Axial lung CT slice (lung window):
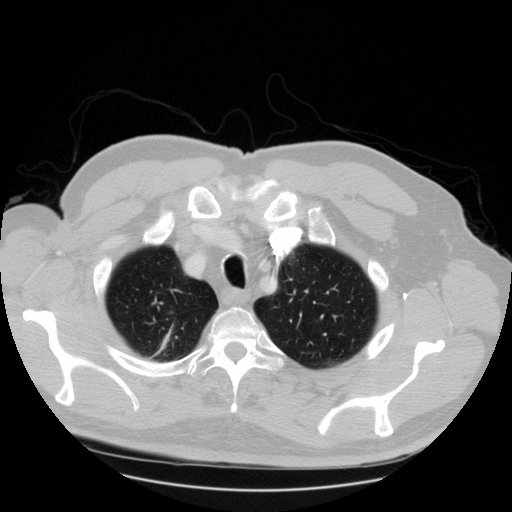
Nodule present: no